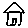
Label: house